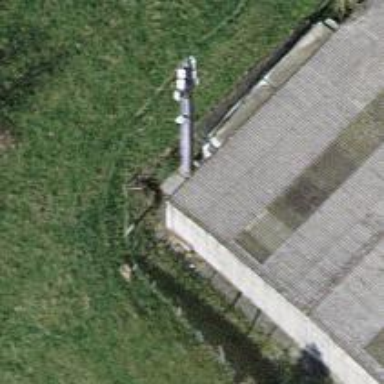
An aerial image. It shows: Communication tower.